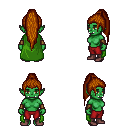
a pixel art fantasy rpg character, female body template, orc, green skin, green cape, red pants, brunette extra-long topknot hairstyle, leather bracers, maroon shoes, four views (front, back, left, right), 2x2 character sprite sheet, small pixel art, hard edges, no anti-aliasing